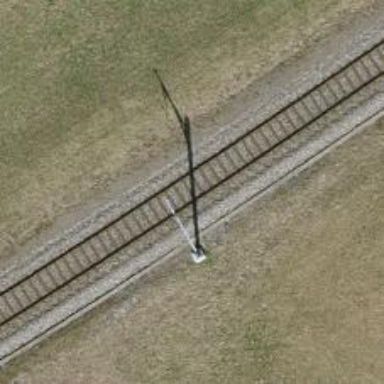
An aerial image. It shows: Catenary mast for power lines.